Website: macys
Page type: customer-info-address
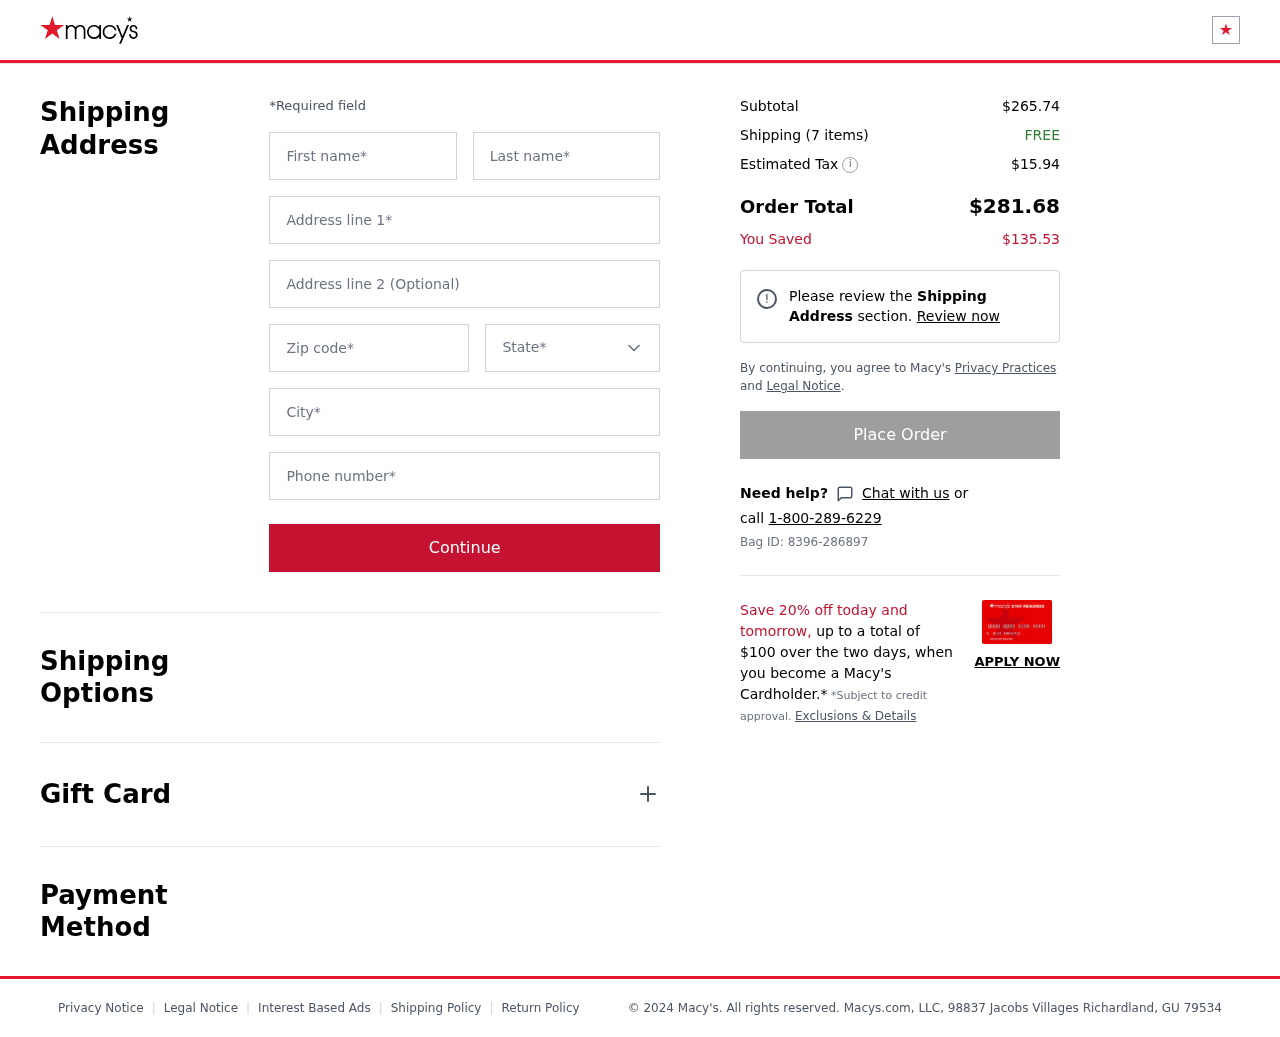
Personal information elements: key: PII_CITY
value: Richardland
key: PII_FIRSTNAME
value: Brenda
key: PII_LASTNAME
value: Richardson
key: PII_PHONE
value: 2713648881
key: PII_POSTCODE
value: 79534
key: PII_STATE
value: GU
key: PII_STREET
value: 98837 Jacobs Villages
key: PII_STREET2
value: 52727 Jeffrey Roads Apt. 266
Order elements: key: ORDER_SUBTOTAL
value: $265.74
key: ORDER_NUM_ITEMS
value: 7
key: ORDER_SHIPPING_COST
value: FREE
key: ORDER_TAX
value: $15.94
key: ORDER_TOTAL
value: $281.68
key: ORDER_SAVINGS
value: $135.53
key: ORDER_BAG_ID
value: Bag ID: 8396-286897